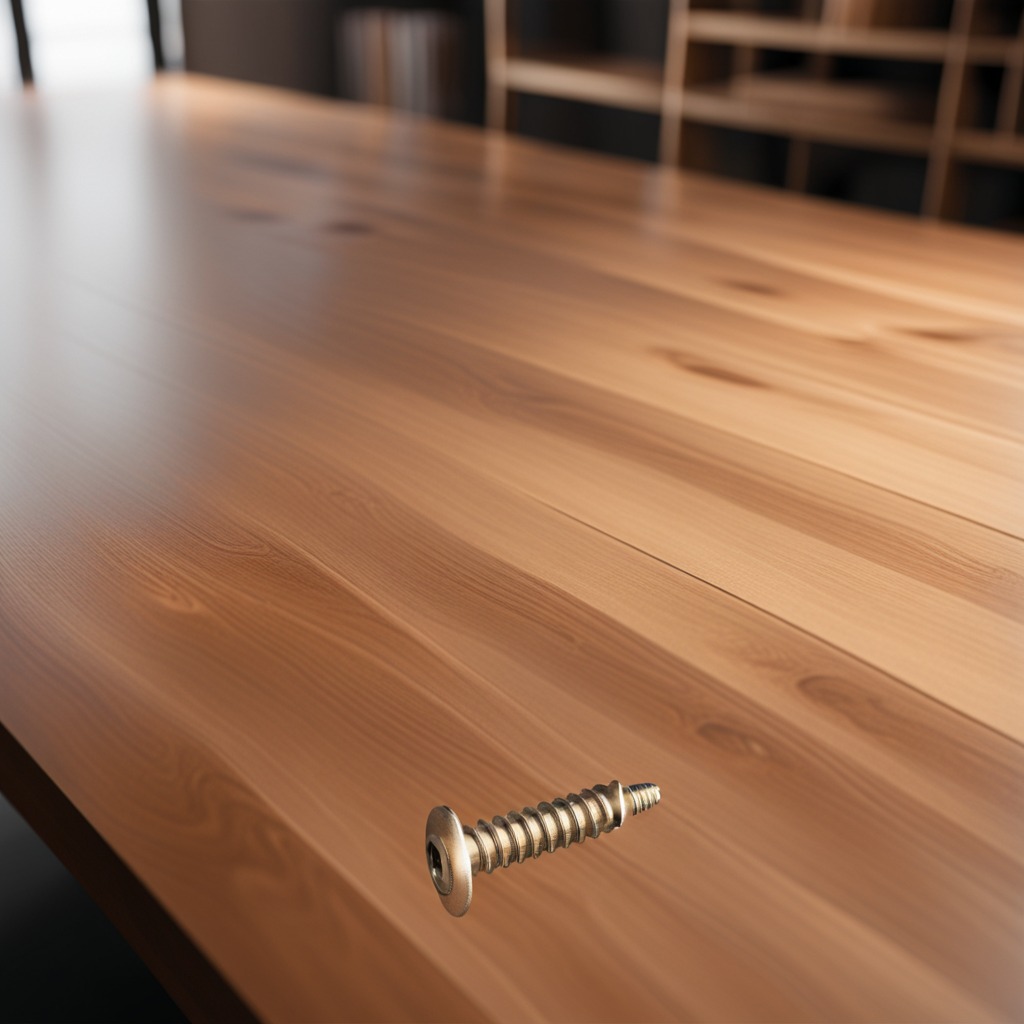
A metal screw is lying on a wooden table in a carpentry studio.